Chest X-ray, AP view. Patient: 53 years old, sex M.
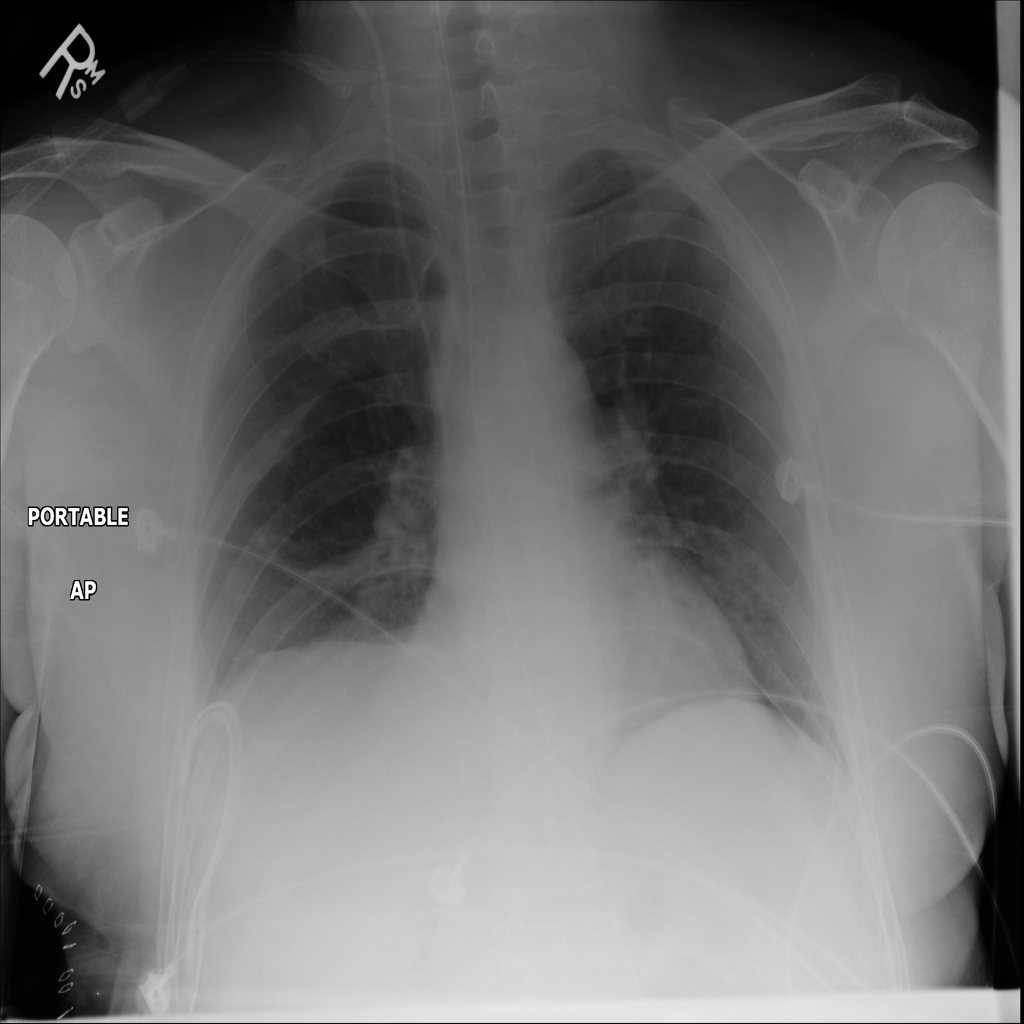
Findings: Effusion, Pneumothorax